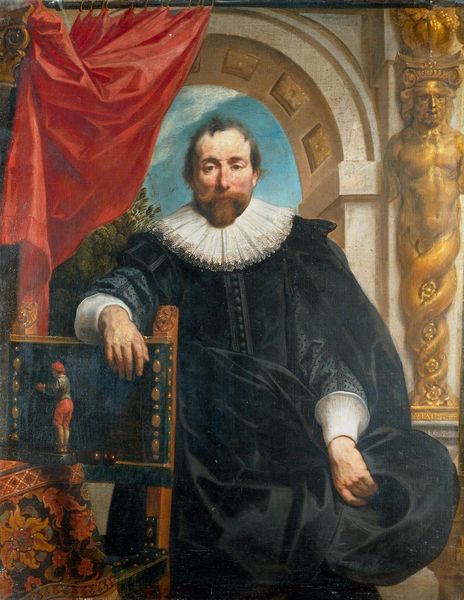
Titel: Porträt des Rogier Le Witer
Künstler: Jacob Jordaens
Standort: Amsterdam
Institution: Rijksmuseum
Schlagwörter: baum, blau, dunkel, gemälde, hand, himmel, kopf, mann, rubens, schatten, umhang, weiß, wolken, sitzen, fenster, frisur, hell, hut, nase, schwarz, stirn, stuhl, säule, tisch, blick, rot, tuch, hochformat, muster, ornament, bart, schnurrbart, architektur, augen, barock, kragen, samt, spitze, stein, vollbart, bildnis, hals, halskrause, hände, niederlande, portrait, porträt, rückenlehne, tischdecke, tischtuch, vorhang, öl, figur, geistlicher, gewand, gold, haare, kutte, mantel, sitzend, adel, decke, kaufmann, locke, seide, skulptur, lehne, bogen, mauer, rundbogen, lehnen, arch, blue, chair, column, curtain, oil, red, velvet, white, window, collar, dark, face, green, lace, painting, sitting, table, stuhllehne, maler, robe, glänzen, durchgang, faltenwurf, tor, bögen, arkade, torbogen, engländer, adeliger, manschette, manschetten, kardinal, brokat, fürst, drappiert, öffnung, talar, flower, cloud, man, sky, tree, aristokrat, priester, male, adliger, balu, gelehrter, herme, icht, karyatide, kasetten, kröse, mühlredkragen, teniers, van dyck, vorhand, colar, buttons, beard, jacket, statue, drape, person, groteske, human, royal, neck, pose, art, geischt, cloth, fingers, figure, tellerkragen, sunflower, tablecloth, carving, kyriatide, knlpfe, kleiner mann, serpent, szuhl, cuff, posed, ruff, tired, cuffs, nobleman, gesand, kope, tempera, ail, studded, coffered, solumn, shadowed, collarroyal